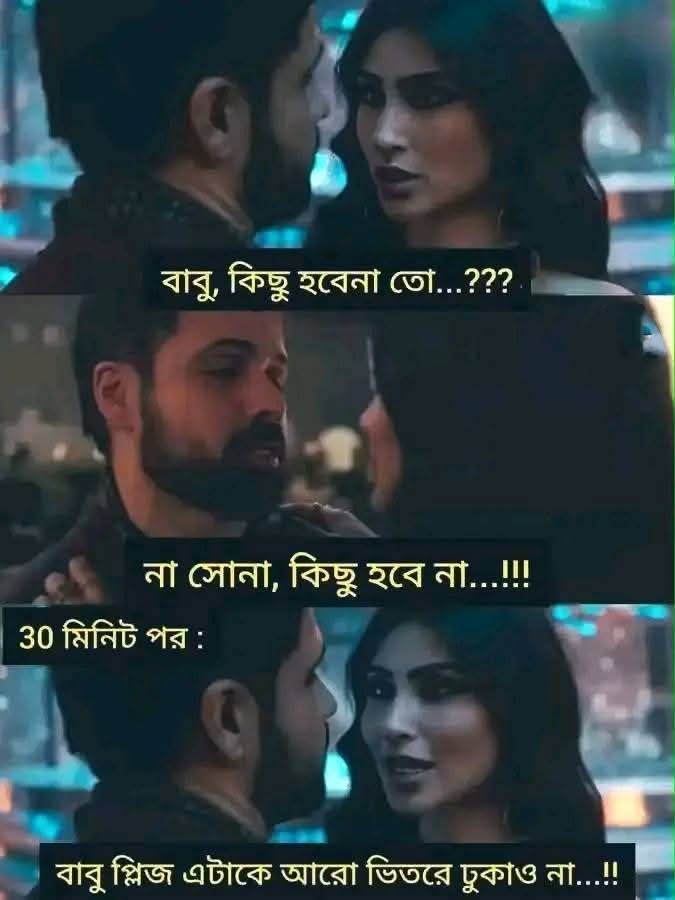
Text: বাবু, কিছু হবেনা তো...???
না সোনা, কিছু হবে না...!!!
30 মিনিট পর :
বাবু প্লিজ এটাকে আরো ভিতরে ঢুকাও না...!!
Label: Non Hate